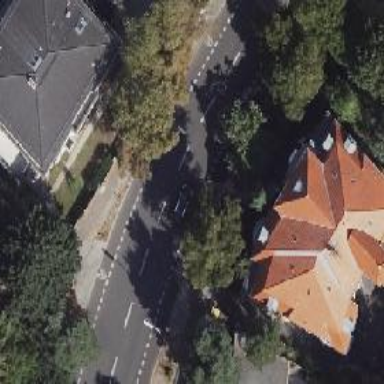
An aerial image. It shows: Secondary road with asphalt surface. There are lanes for cyclists on both sides and parallel parking on the left side of the street.